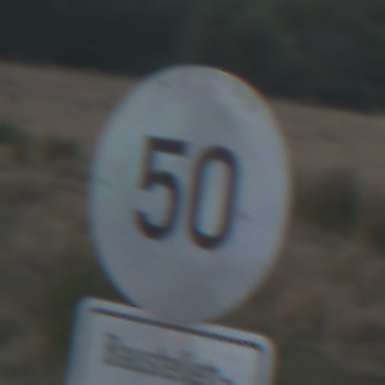
Verkehrszeichen: Geschwindigkeit50
Zusatzzeichen unten: HinweiseAufGefahrenDurchVerbaleAngabe6
Umgebung: Outdoor, Nature
Tageszeit: SunriseSunset
Wetter: Clear
Licht: Natural
Jahreszeit: Winter
Kontrast: LowContrast